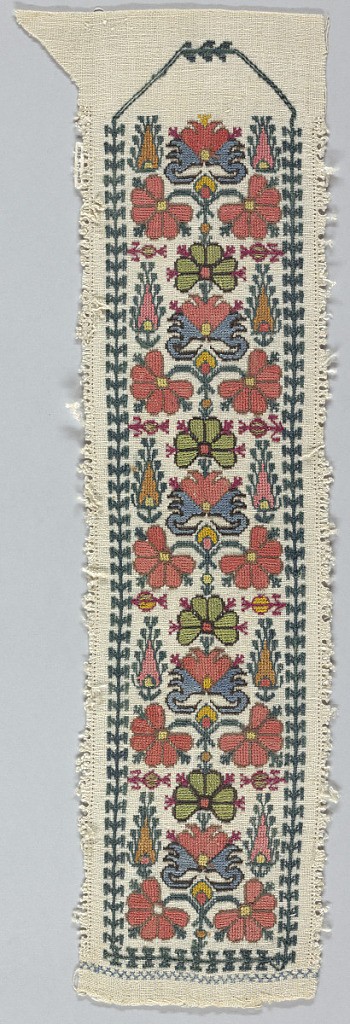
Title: Fragment
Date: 19th century
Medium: cotton, silk, metallic thread Technique: embroidered on plain weave
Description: Design of conventionalized floral forms arranged as band or border. Embroidered in red, orange, pink, green, yellow, and brown silk and gold thread. Enclosed by a dark green border.